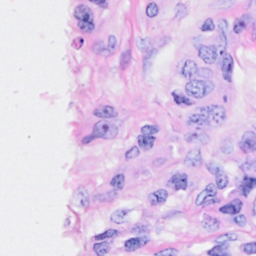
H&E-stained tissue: Breast